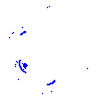
Particle: pion